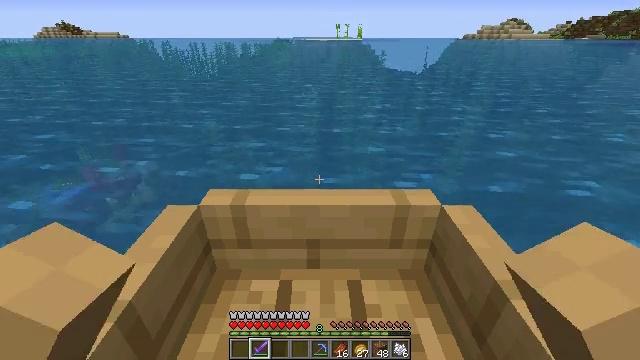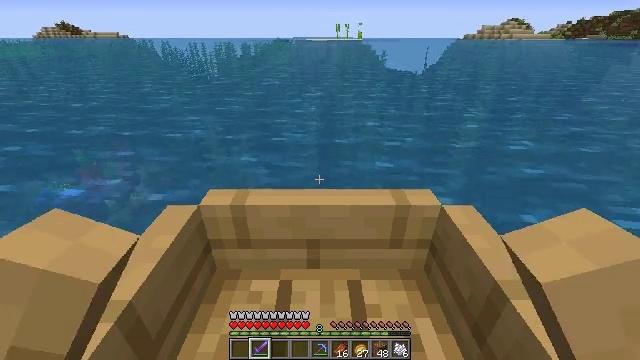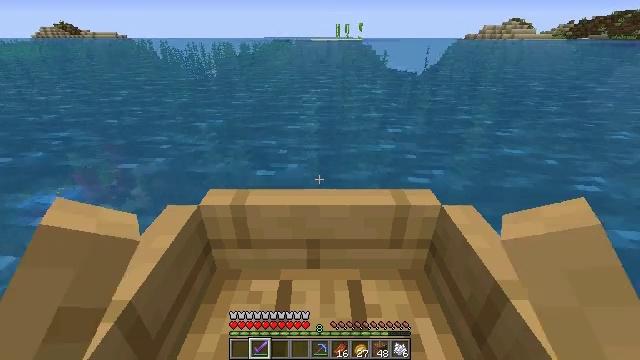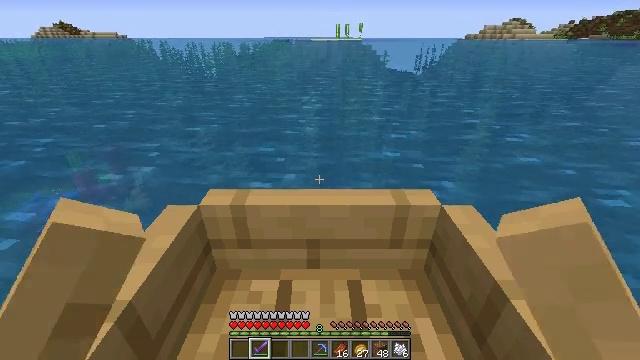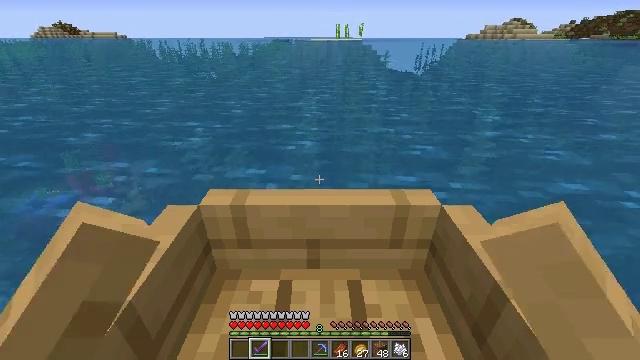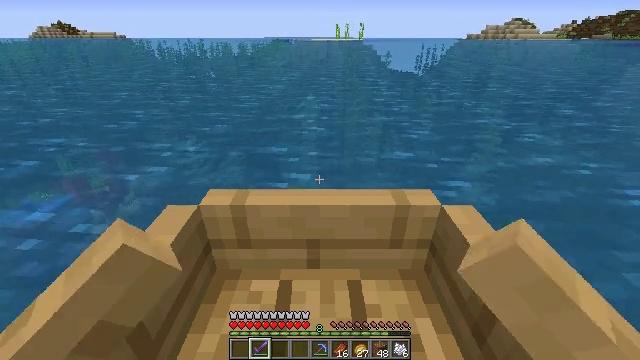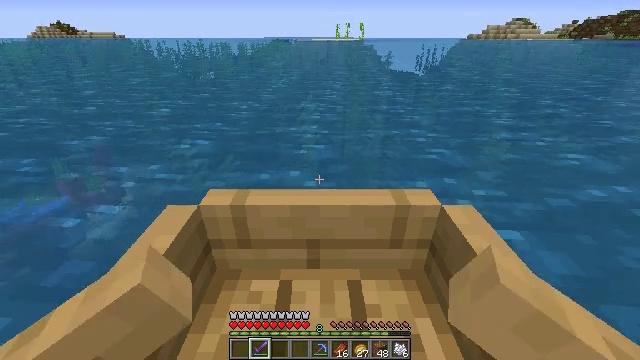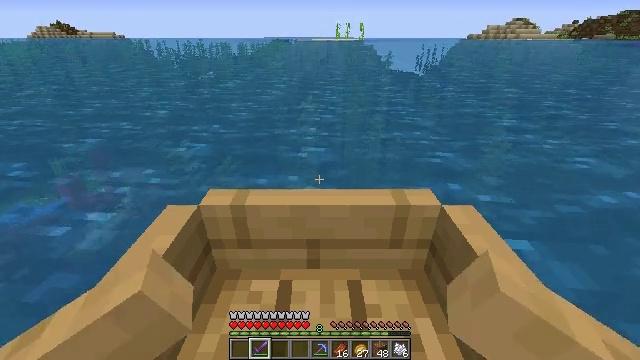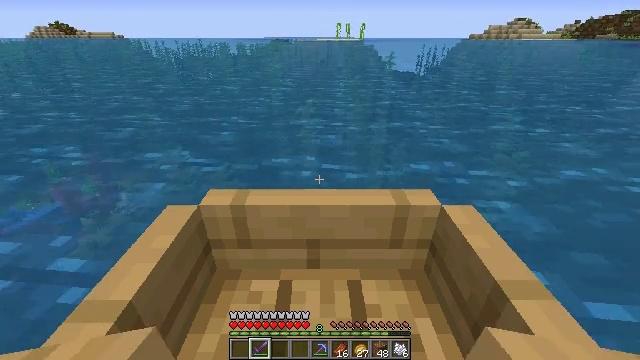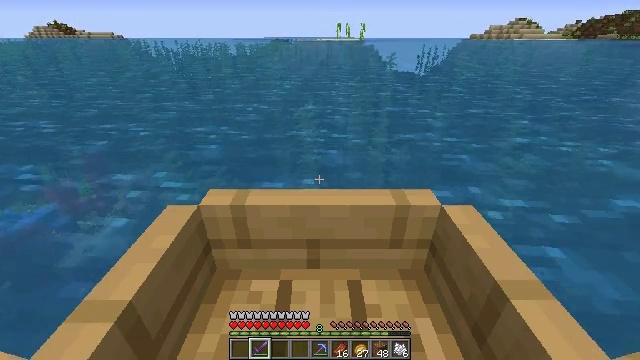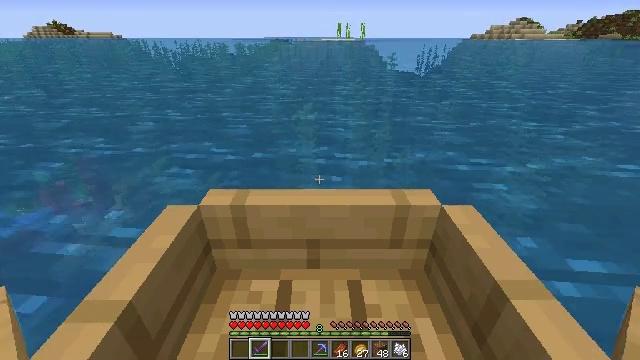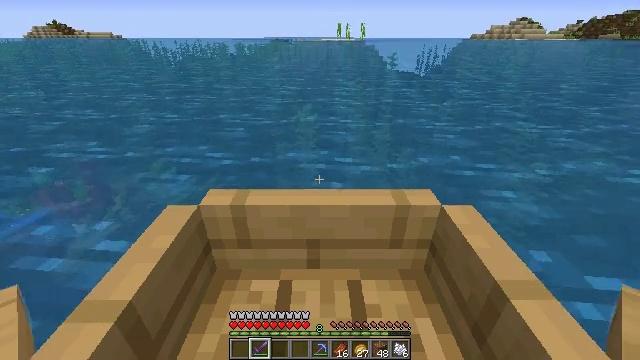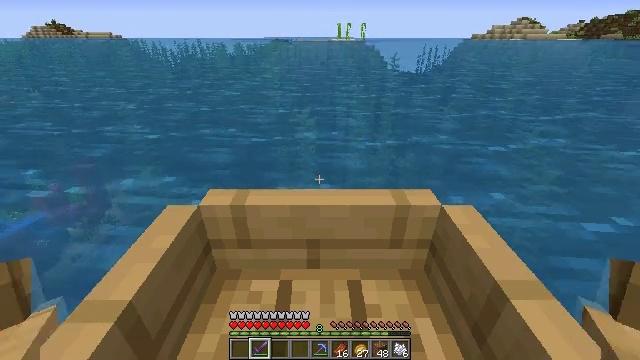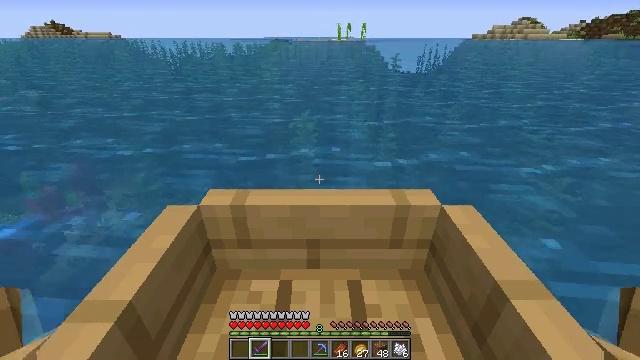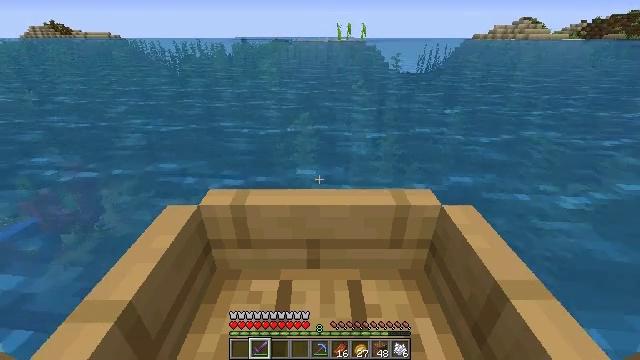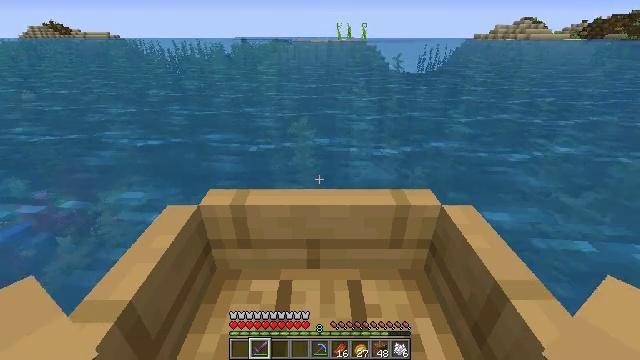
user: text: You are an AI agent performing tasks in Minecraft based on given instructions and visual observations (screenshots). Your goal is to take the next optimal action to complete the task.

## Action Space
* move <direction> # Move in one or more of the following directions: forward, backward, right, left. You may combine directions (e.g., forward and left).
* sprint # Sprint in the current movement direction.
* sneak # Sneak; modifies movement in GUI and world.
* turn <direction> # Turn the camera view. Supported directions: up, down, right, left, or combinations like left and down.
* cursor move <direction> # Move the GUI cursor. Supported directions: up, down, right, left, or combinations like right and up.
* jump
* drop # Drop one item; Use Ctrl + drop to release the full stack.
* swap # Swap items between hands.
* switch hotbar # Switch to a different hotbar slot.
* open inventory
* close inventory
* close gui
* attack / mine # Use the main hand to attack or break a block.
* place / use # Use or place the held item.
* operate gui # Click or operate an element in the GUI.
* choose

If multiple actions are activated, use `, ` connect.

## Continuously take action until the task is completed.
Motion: motion action
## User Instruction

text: Gather grass on the ground.
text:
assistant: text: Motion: move forward
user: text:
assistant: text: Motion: move forward
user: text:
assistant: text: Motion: move forward
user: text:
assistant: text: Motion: move forward
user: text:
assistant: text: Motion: move forward
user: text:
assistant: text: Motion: move forward
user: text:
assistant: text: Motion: move forward
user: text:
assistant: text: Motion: move forward
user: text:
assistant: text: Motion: move forward
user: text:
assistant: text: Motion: move forward
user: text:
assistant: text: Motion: move forward
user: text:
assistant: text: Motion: move forward
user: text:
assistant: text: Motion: move forward
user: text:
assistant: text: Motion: move forward
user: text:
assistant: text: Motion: move forward
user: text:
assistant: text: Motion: move forward
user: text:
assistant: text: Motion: move forward
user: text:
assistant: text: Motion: move forward
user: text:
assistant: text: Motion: move forward
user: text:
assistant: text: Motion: move forward
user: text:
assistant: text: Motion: move forward
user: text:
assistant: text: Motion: move forward
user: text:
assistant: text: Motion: move forward
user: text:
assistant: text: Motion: move forward
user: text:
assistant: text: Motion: move forward
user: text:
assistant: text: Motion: move forward
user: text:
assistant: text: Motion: move forward
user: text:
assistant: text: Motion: move forward
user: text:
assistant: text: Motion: move forward
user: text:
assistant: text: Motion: move forward